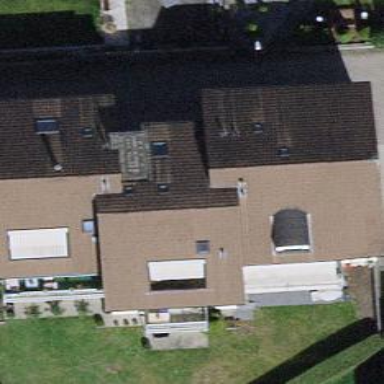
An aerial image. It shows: Residential building with tile roof.